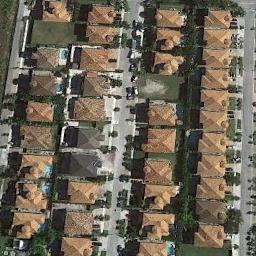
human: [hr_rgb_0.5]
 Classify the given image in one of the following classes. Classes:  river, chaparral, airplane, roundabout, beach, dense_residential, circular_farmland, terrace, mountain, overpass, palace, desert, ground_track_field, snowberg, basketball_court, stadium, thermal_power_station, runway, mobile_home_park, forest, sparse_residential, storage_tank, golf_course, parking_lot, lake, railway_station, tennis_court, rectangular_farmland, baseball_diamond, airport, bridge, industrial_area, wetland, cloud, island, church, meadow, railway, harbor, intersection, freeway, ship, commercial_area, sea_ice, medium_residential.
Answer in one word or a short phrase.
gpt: dense_residential